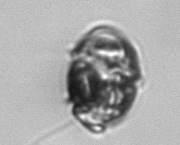
Label: Proterythropsis